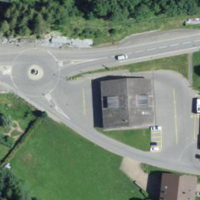
EUNIS habitat code: 55
Species observed at this site:
Filipendula ulmaria